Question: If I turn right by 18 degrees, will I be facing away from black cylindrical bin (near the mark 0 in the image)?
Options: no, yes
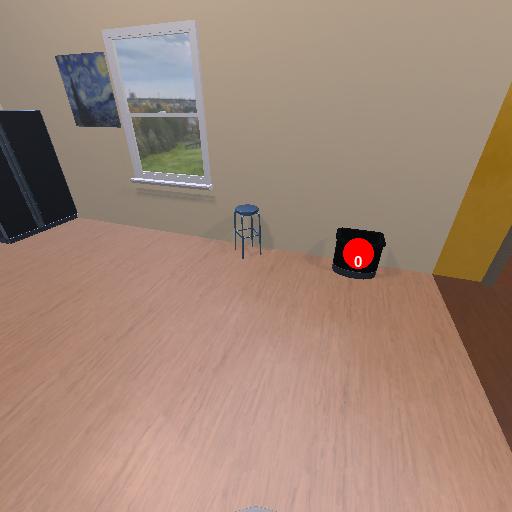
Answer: no